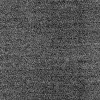
Atmospheric dust classification: dusty